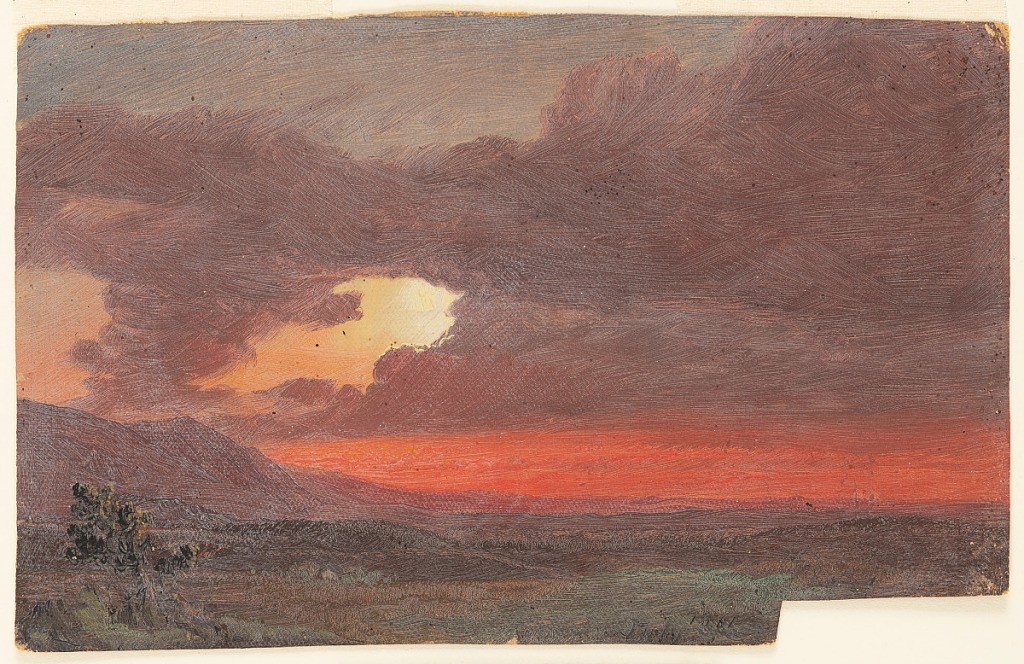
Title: Sunset over the Hudson Valley, Hudson, New York
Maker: Frederic Edwin Church, American, 1826–1900
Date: July 1861
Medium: Brush and oil on canvas backed with paper
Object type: Drawing
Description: Landscape and atmosphere sketch showing a view of the Hudson Valley at sunset, perhaps following a storm. Billowing clouds in a dull purple are backlit by the sun and a brightly illuminated sky, while, below, a crimson red defines the sky at the horizon. The Catskill Escarpment is visible in the background at left, while a lush, green landscape with a tree fills the foreground along the lower margin.